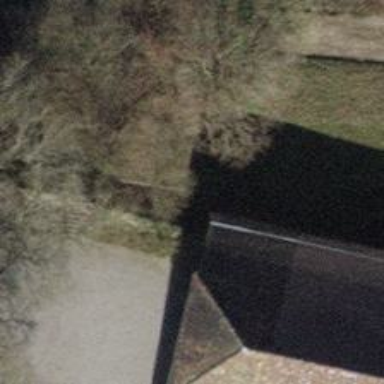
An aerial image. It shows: Wall barrier.